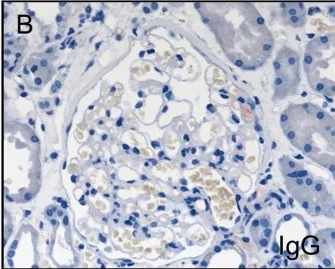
Histological findings in the kidney biopsy of the patient. IgG staining.
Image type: pathology (methylene_blue)